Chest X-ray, AP view. Patient: 49 years old, sex M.
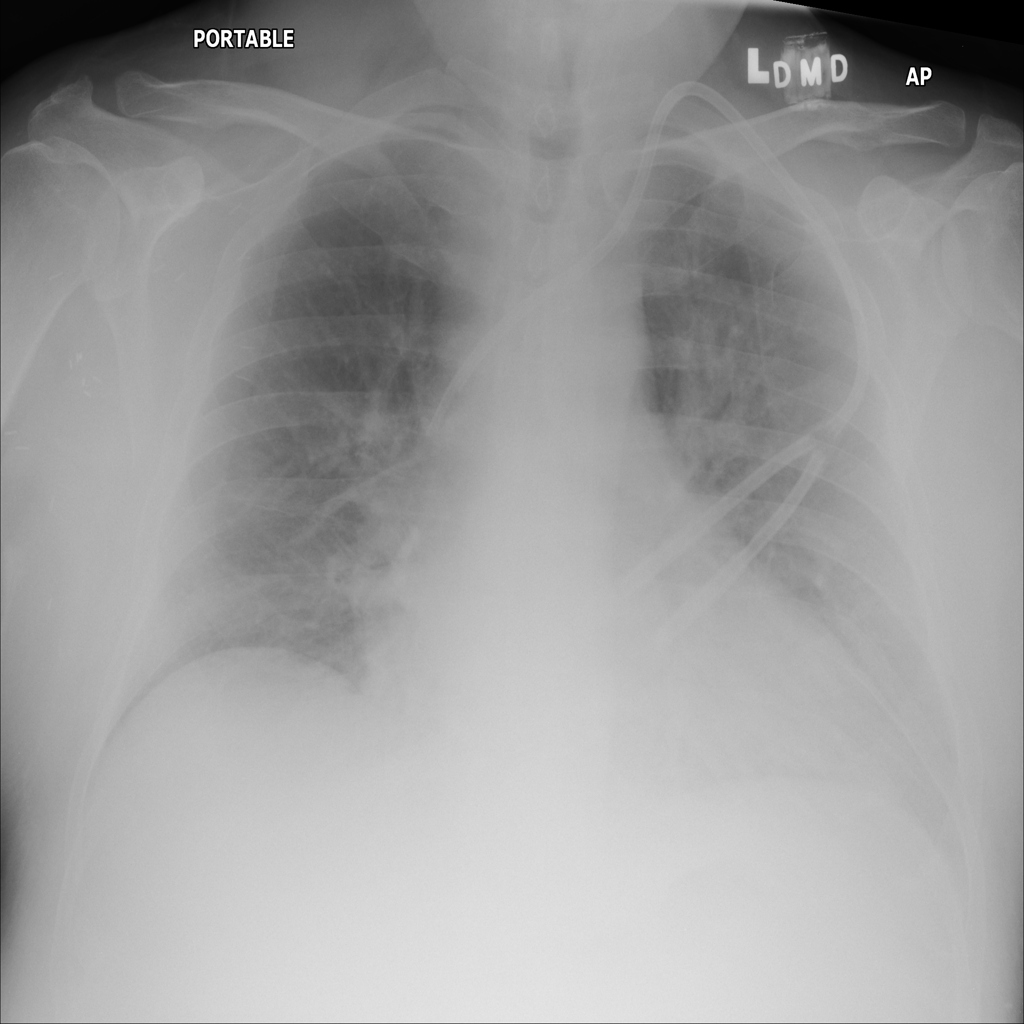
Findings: No Finding